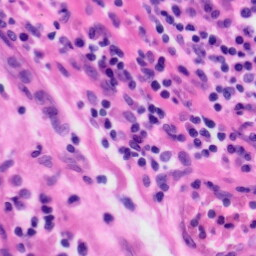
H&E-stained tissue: Tonsil